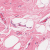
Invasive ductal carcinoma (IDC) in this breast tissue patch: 0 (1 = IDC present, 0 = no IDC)